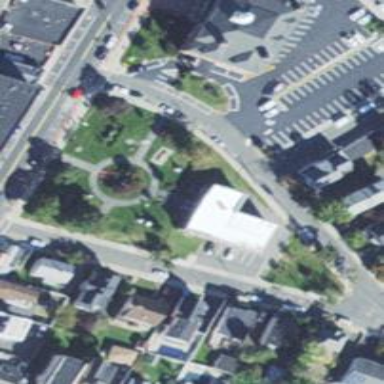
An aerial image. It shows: Historical site featuring war memorial.